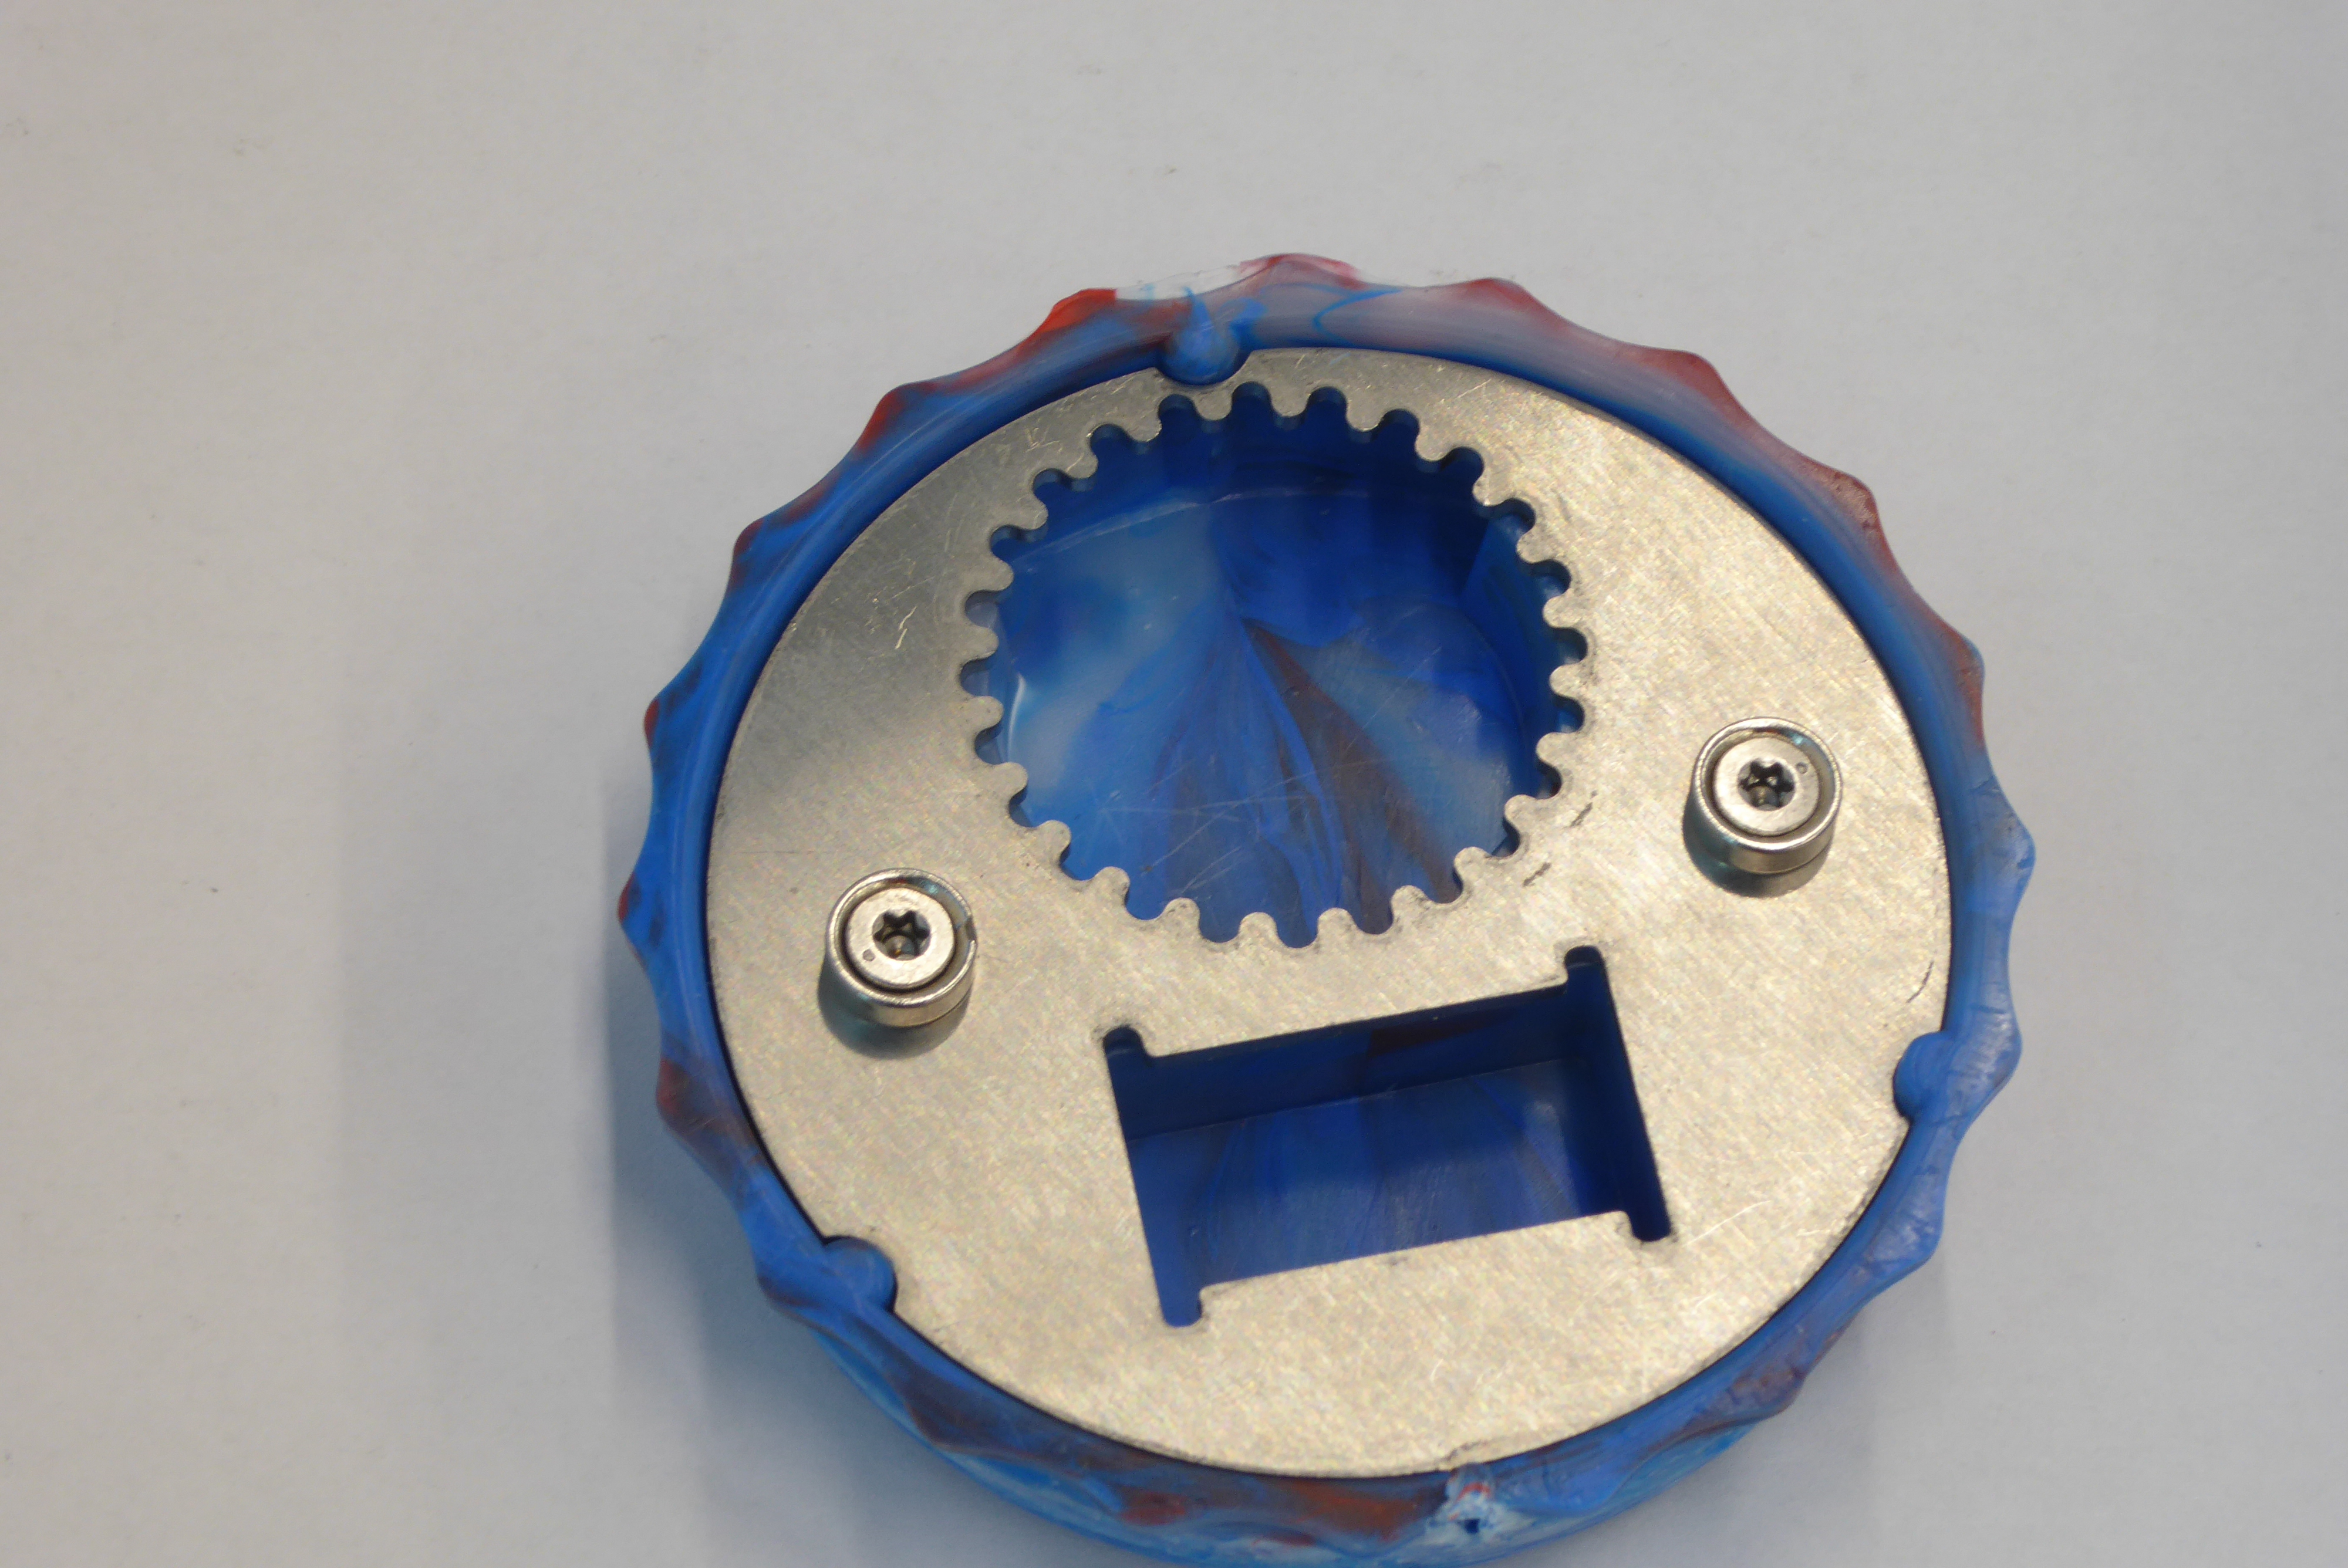
Label: Bottle Opener